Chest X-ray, PA view. Patient: 67 years old, sex F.
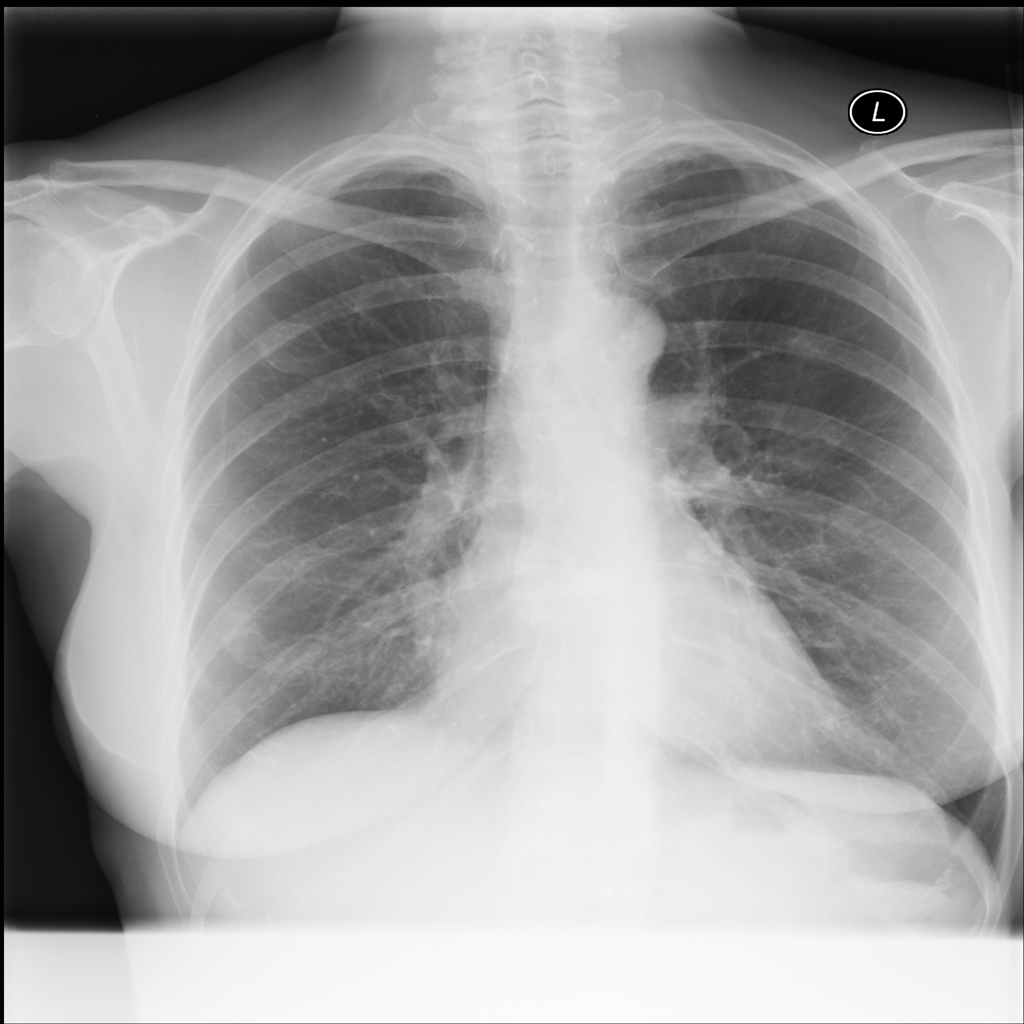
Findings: Infiltration